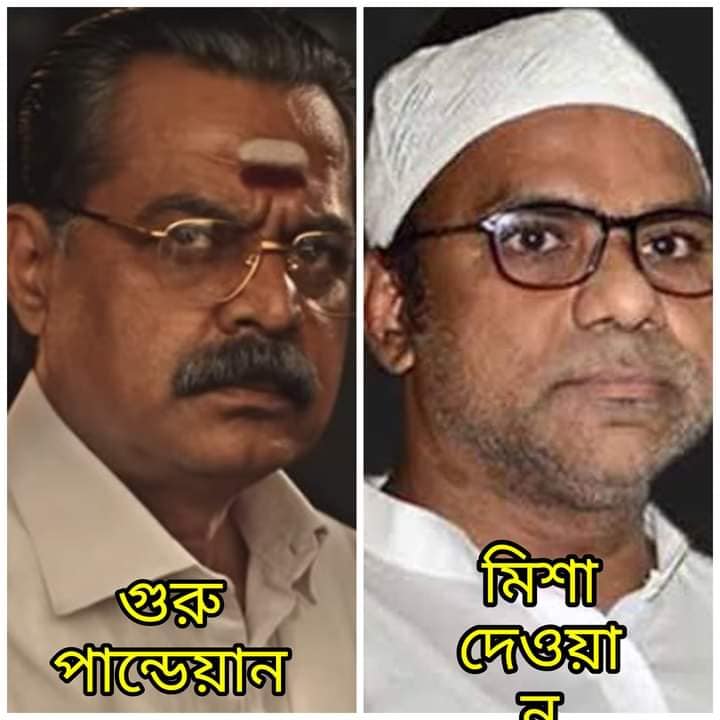
Caption: গুরু পান্ডেয়ান      মিশা দেওয়ান
Label: non-hate